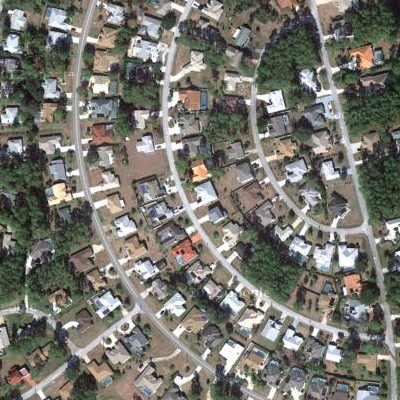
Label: fResident